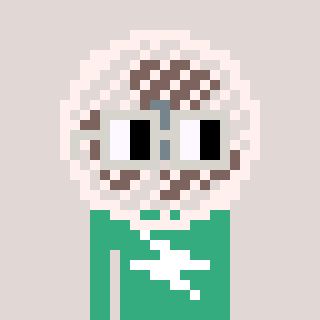
a pixel art character with square light gray glasses, a fan-shaped head and a teal-colored body on a warm background